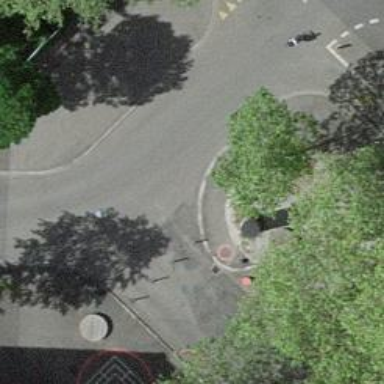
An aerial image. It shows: Bollard barrier.